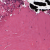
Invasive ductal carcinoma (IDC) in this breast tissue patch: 0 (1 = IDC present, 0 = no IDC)